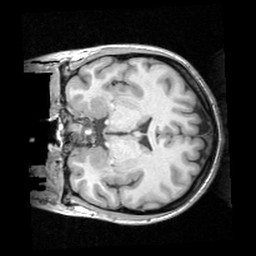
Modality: T1w
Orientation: coronal
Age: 29
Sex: female
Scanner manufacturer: siemens
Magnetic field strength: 3 T
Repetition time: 1.62 s
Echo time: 0.003 s